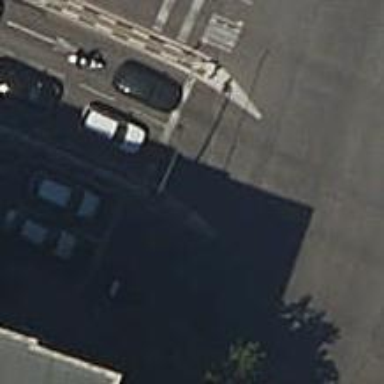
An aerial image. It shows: Road with traffic signals.